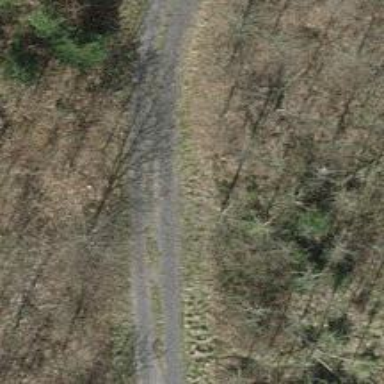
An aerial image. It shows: Track with grade2 tracktype.